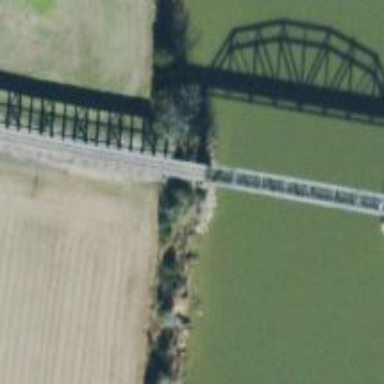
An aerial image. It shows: Pier supporting bridge.